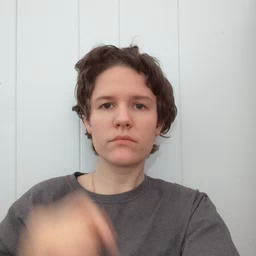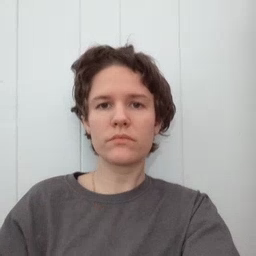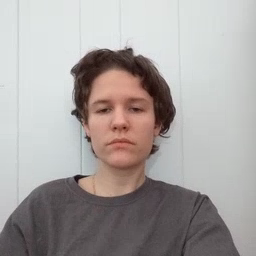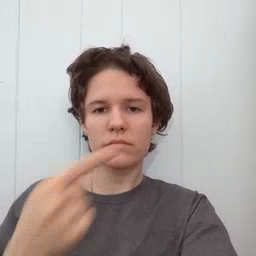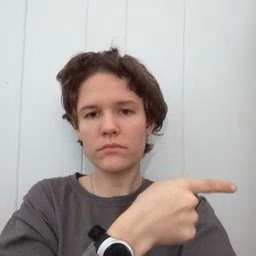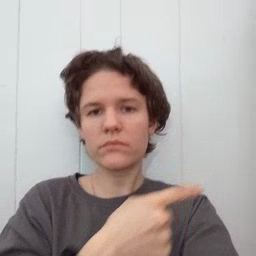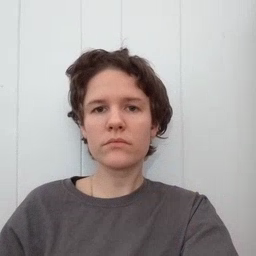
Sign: hesheit